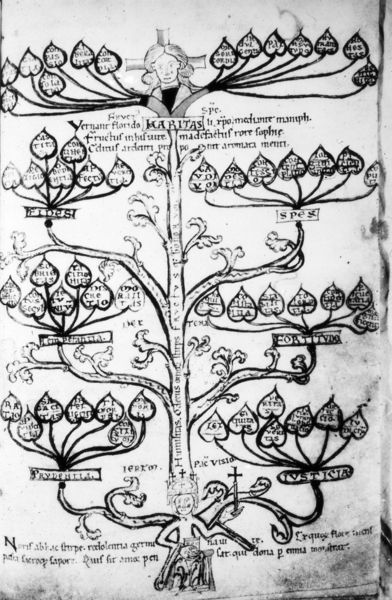
Titel: Handschrift Ms. 148 (178?)
Institution: Leipzig, Universitätsbibliothek
Schlagwörter: baum, blätter, mann, zeichnung, malerei, historie, stamm, zweige, familie, krone, kreuz, wurzel, druck, ritter, gerechtigkeit, jesus, latein, stammbaum, tugenden, caritas, nächstenliebe, stammhalter